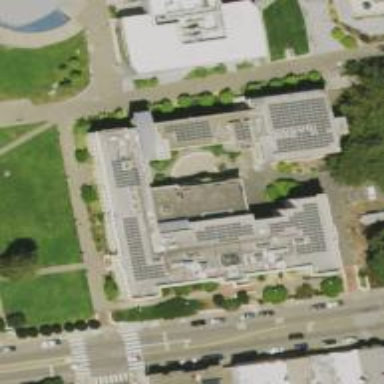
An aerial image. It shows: View of university building.